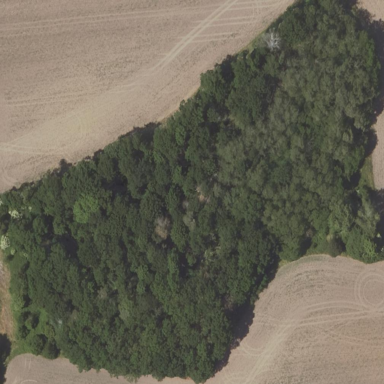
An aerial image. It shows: Forest area.